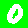
Digit: 0